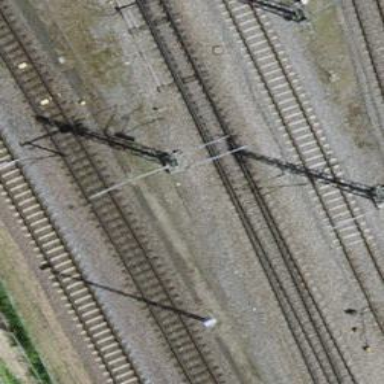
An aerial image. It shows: Railway switch with the turnout side on the right.